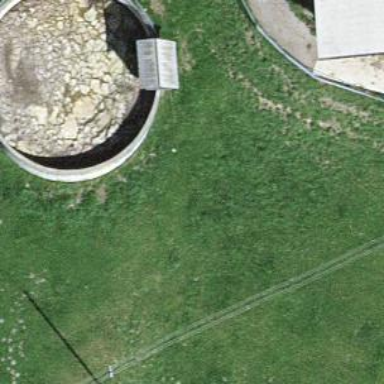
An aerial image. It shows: Storage tank that is man-made.